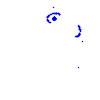
Particle: proton